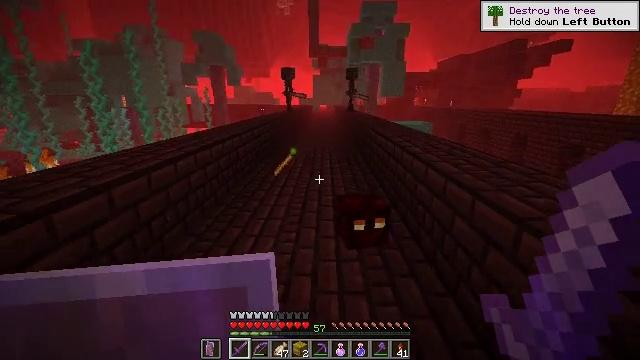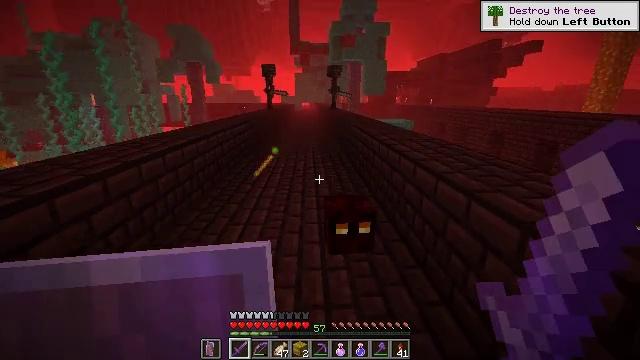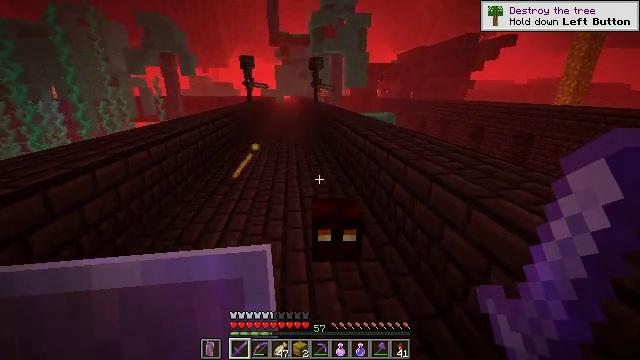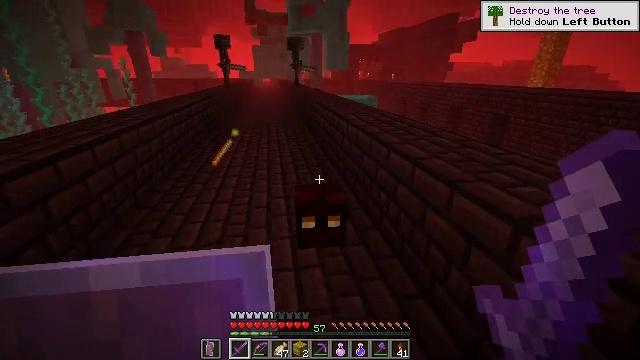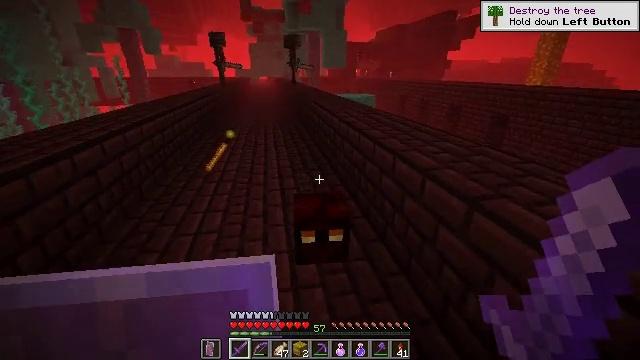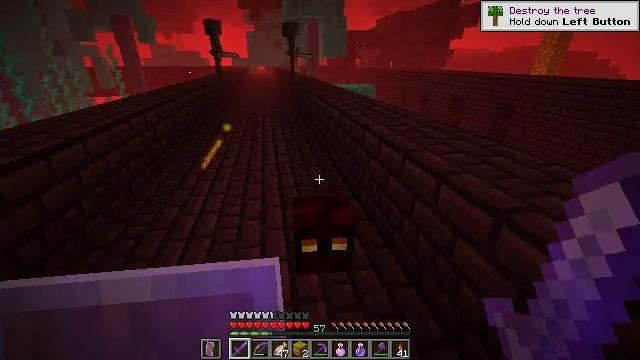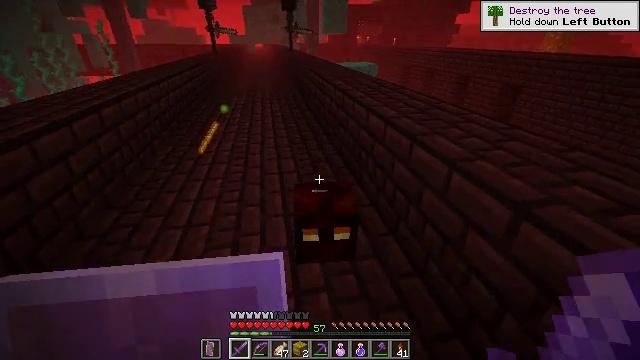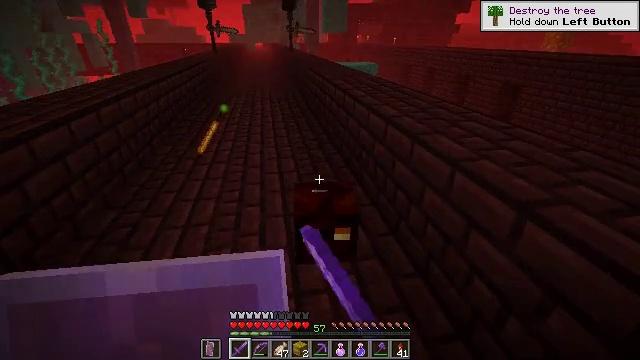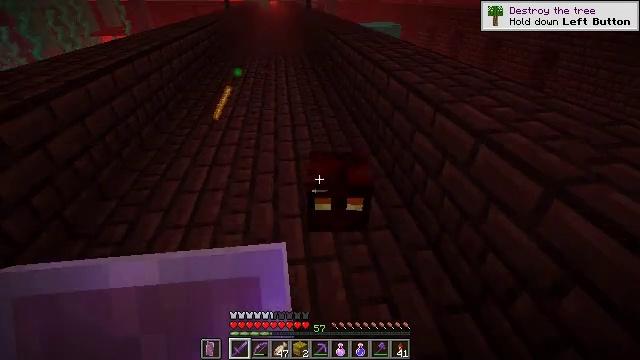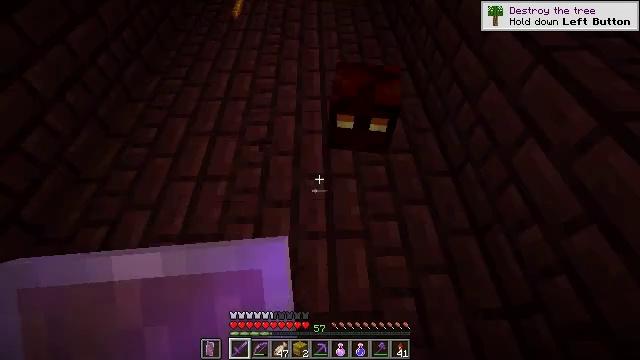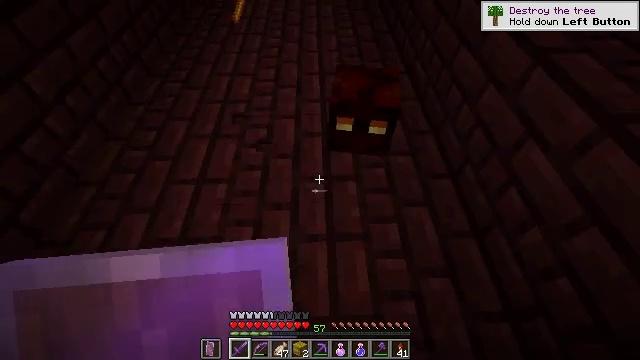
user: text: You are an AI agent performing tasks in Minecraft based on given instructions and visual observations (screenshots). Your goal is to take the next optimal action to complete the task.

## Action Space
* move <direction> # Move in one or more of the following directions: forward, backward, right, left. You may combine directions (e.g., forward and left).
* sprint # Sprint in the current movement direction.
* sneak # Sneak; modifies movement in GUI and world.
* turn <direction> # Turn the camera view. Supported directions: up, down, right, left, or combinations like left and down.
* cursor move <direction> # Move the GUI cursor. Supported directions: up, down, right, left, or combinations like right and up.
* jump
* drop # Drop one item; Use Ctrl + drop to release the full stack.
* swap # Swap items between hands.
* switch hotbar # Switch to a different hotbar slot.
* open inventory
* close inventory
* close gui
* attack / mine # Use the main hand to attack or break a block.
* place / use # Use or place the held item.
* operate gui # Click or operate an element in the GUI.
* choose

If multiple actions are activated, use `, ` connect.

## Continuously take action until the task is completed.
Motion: motion action
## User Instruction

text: Hunt the magma cube.
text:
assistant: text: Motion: move forward, turn right
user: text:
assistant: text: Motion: move forward, turn right and down
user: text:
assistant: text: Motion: move forward, turn right and down
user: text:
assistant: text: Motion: move forward
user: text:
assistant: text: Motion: turn down
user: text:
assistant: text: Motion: turn down, attack / mine
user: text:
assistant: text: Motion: attack / mine
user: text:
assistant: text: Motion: turn left and down, attack / mine
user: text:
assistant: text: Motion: turn left and down, attack / mine
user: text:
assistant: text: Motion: attack / mine
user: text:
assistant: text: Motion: attack / mine